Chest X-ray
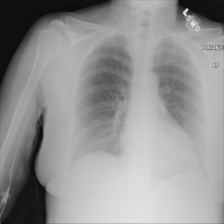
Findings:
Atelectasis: negative
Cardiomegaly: negative
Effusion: negative
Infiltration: negative
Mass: negative
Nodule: negative
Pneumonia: negative
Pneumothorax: negative
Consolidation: negative
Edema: negative
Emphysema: negative
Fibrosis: negative
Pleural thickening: negative
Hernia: negative